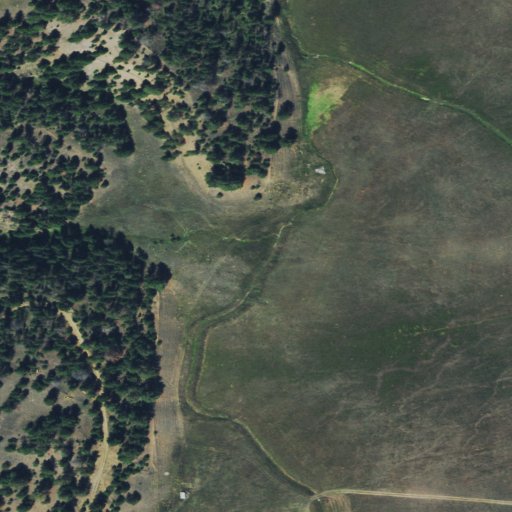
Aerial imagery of valley in Montana named Puller Gulch containing pasture, evergreen forest, shrub, and grassland